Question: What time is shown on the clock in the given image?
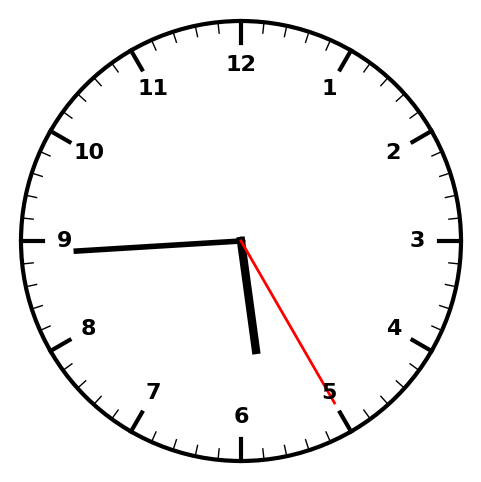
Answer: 05:44:25